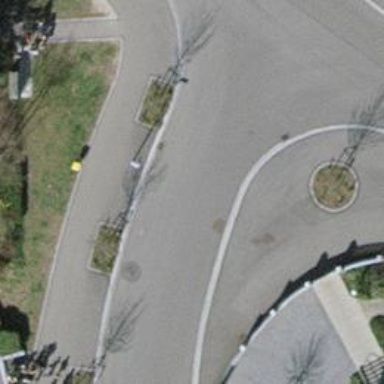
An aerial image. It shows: Unmarked crossing with traffic calming table.